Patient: sex M, age 60
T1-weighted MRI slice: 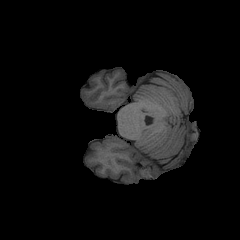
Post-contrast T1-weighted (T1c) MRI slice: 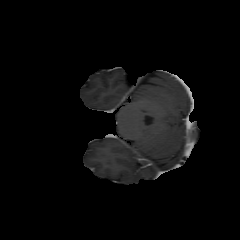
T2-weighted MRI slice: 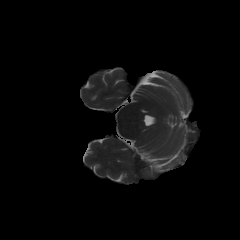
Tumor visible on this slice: no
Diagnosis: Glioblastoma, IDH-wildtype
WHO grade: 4